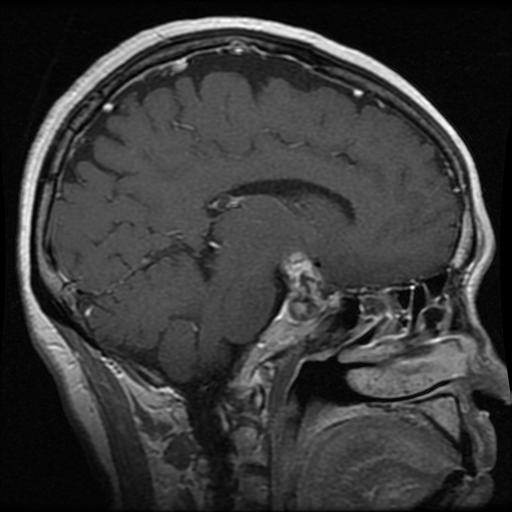
Label: pituitary